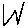
Label: zigzag